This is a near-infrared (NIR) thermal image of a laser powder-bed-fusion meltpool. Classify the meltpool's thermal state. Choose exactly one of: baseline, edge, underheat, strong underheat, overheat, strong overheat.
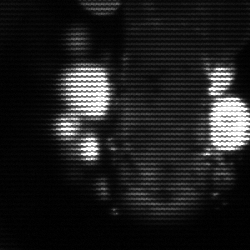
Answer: strong underheat